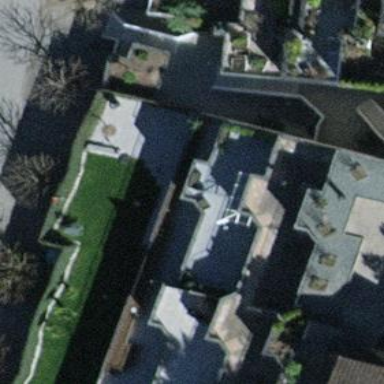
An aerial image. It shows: Building with flat roof.